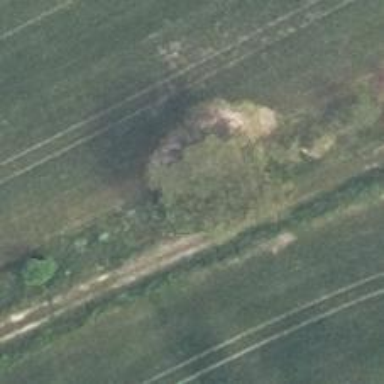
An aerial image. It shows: Hunting stand.